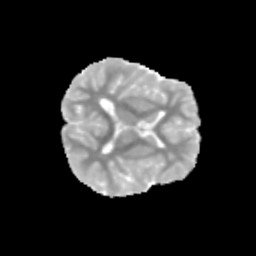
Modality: MD
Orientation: axial
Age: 9
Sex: male
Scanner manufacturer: siemens
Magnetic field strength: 3 T
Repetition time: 3.8 s
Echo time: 0.07 s